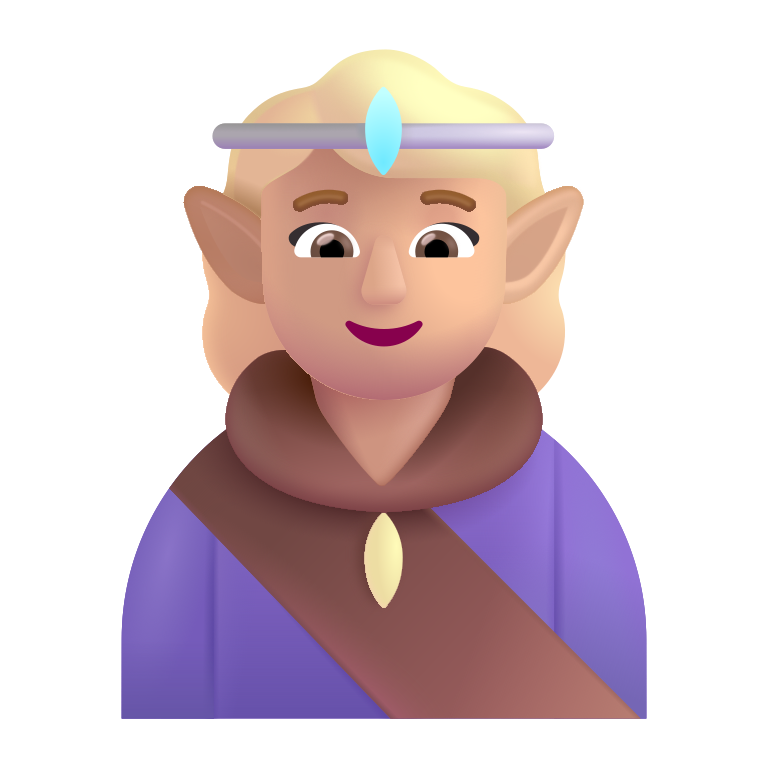
woman elf color  light